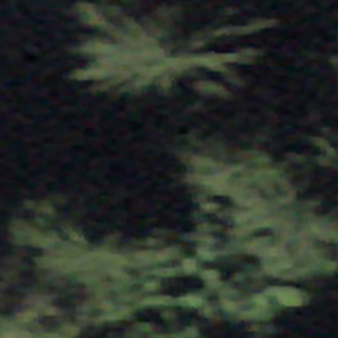
Label: other